Question: -
- How does the missile move towards the player.- How do I make the missile move so that it does not instantly move directly towards the player(to slowly move on an angle).
I have a formula for the mouse to be the "Player" and the missile to go towards it.
'''
mouse = Mouse.GetState();
mousePosition = new Vector2(mouse.X, mouse.Y);
A = (mouse.X - Position.X);
B = (mouse.Y - Position.Y);
C = (A * A) + (B * B);
C = (float)Math.Sqrt(C);
Angle1 = A / C;
Angle2 = B / C;
'''

(Drawing is the best!)
This only gets the distance from missile to player, now I need to find the angle or something to move the missile, what do I need to do?
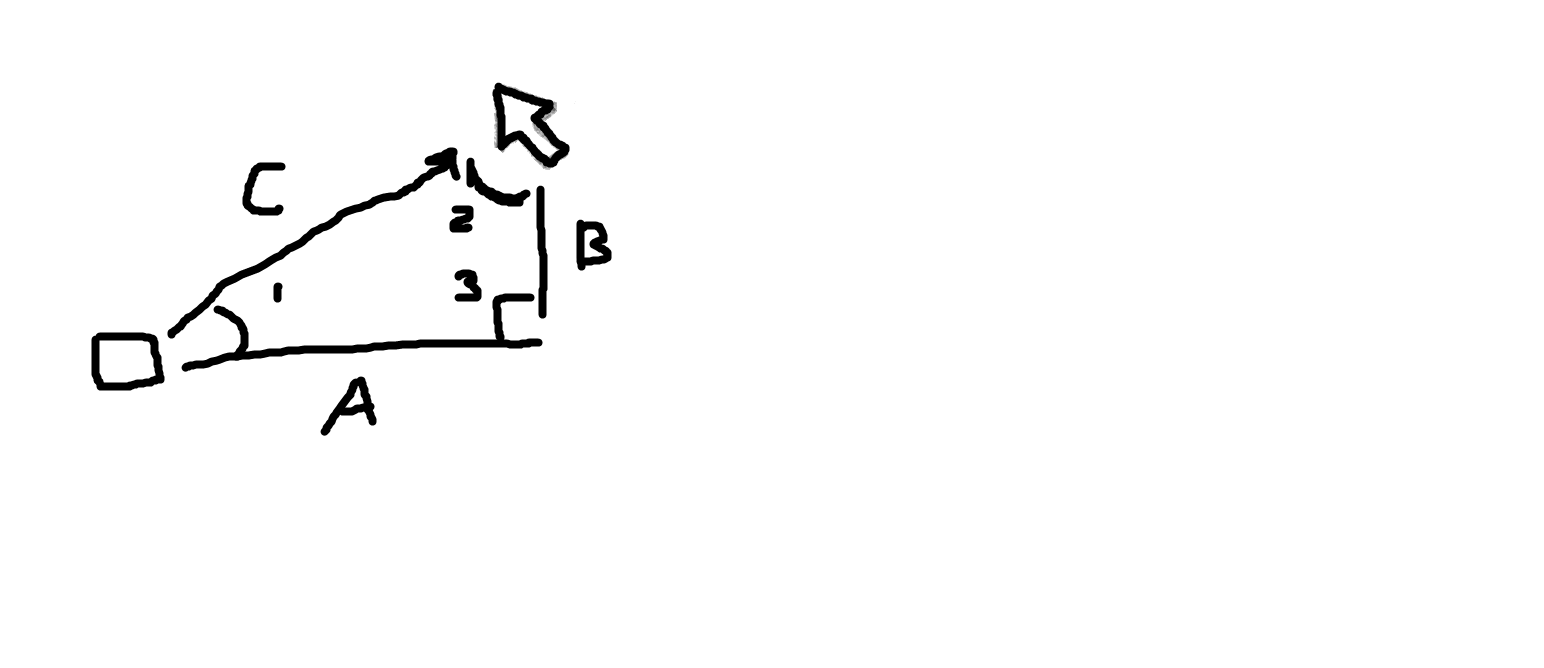
Answer: You can get the distance from one point to another, and turn that into a direction to go to.
'''
//Find the delta time
float delta = (float)gameTime.ElapsedGameTime.TotalSeconds * 60;
//Find the direction
Vector2 direction = mousePosition - misslePosition;
direction.Normalize();
//Move towards it
currentPos += direction * delta;
'''
It needs to be multiplied by the elapsed time so it appears the same no matter what FPS you are running at.
You may need to adjust for speed, but it should create a pattern like this:

If you would like the missle to slowly turn towards the target, you can experiment with 'MathHelper.Lerp' to slowly change the angle.